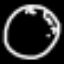
Label: clock